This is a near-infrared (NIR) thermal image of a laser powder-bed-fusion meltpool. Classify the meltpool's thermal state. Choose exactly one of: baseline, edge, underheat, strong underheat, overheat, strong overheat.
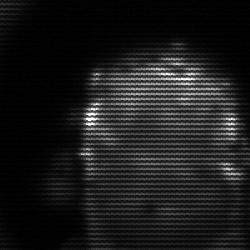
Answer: baseline